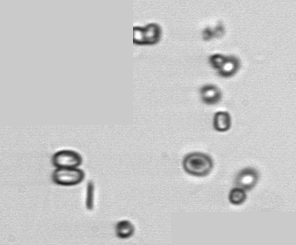
Label: Phaeocystis